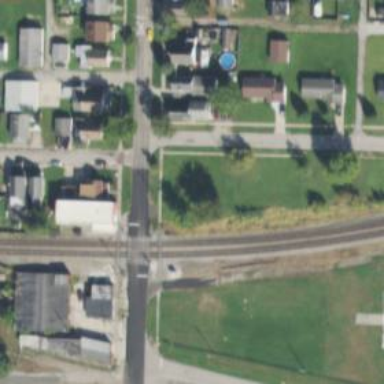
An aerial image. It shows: Railway crossing.